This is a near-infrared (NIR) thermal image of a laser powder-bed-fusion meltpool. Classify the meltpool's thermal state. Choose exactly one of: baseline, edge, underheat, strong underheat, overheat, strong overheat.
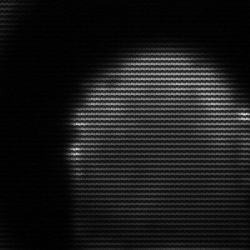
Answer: edge